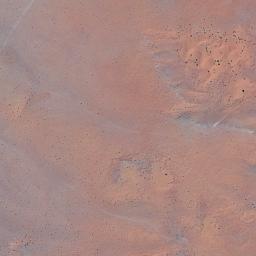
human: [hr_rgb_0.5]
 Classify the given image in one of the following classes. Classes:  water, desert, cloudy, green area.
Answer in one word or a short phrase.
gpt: desert